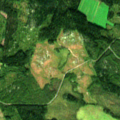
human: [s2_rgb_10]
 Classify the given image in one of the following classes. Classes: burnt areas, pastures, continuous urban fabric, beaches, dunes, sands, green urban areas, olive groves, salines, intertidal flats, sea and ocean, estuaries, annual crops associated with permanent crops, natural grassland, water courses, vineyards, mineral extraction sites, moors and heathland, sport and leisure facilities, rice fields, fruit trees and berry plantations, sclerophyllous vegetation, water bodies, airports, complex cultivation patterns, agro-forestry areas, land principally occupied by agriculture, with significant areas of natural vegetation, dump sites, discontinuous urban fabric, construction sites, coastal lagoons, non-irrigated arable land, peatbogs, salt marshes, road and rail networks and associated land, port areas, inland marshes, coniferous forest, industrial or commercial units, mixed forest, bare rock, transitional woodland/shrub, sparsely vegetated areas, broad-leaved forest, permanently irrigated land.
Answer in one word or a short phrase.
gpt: land principally occupied by agriculture, with significant areas of natural vegetation, coniferous forest, mixed forest, transitional woodland/shrub